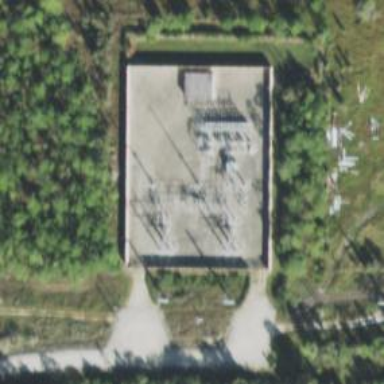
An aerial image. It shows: Switch used for power control.